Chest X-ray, PA view. Patient: 57 years old, sex F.
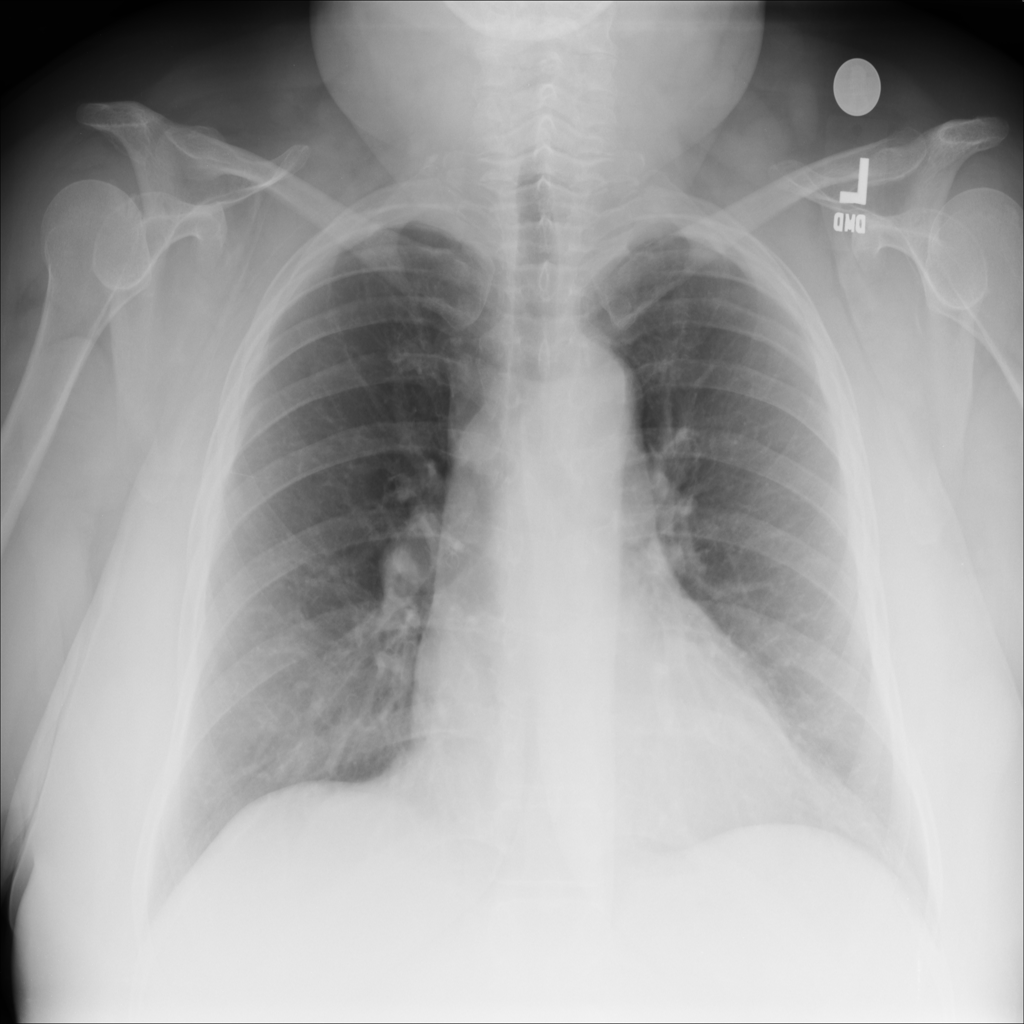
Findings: No Finding